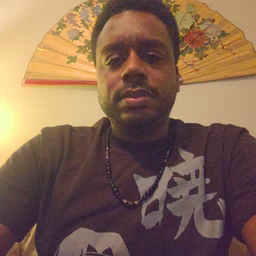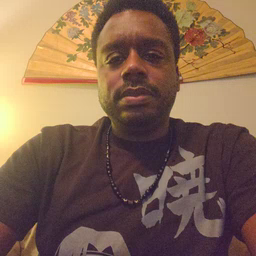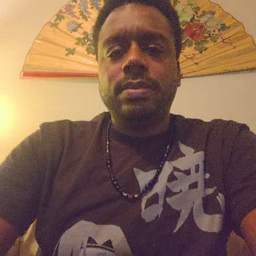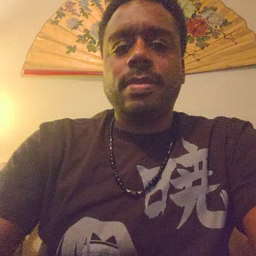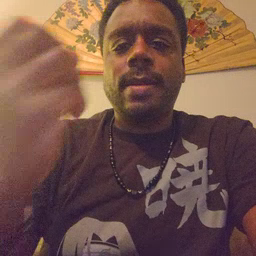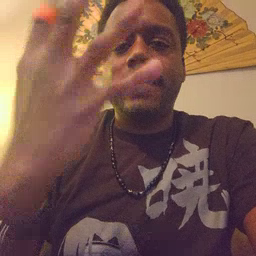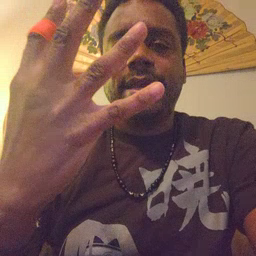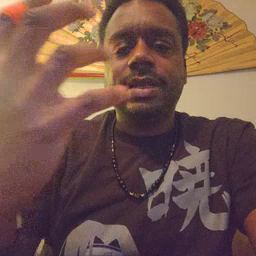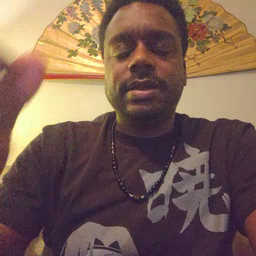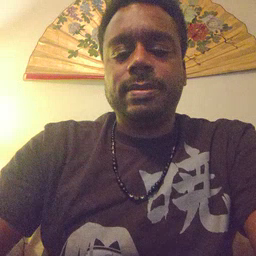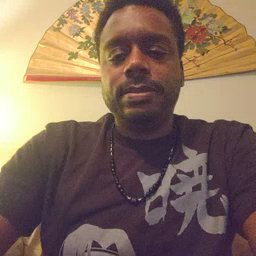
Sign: many